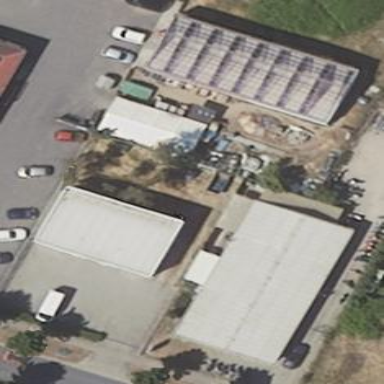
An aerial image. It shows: Building that is motorcycle shop.